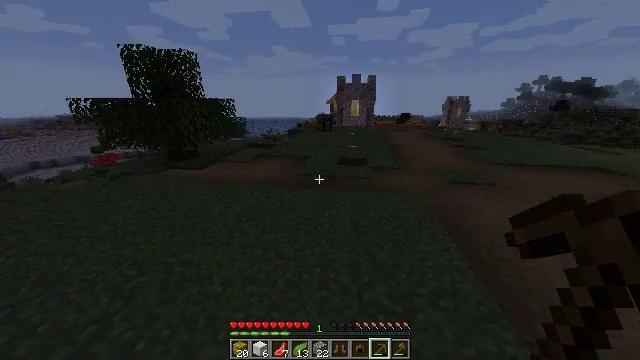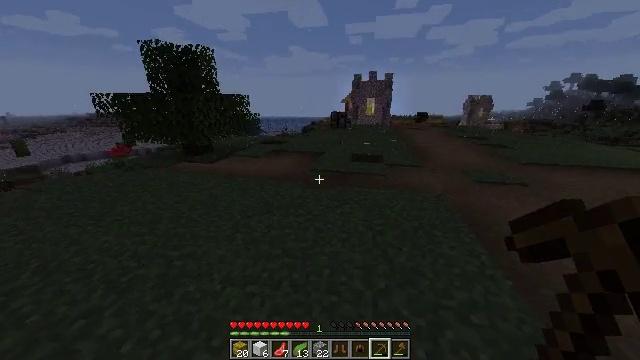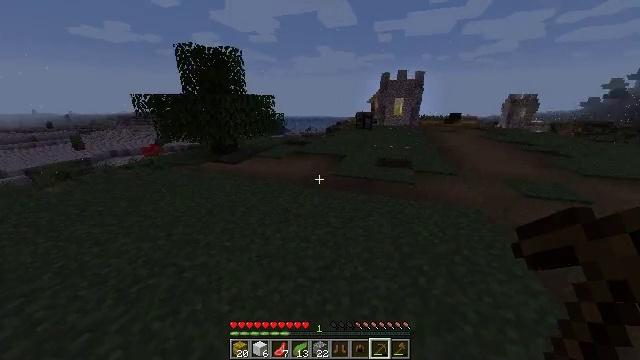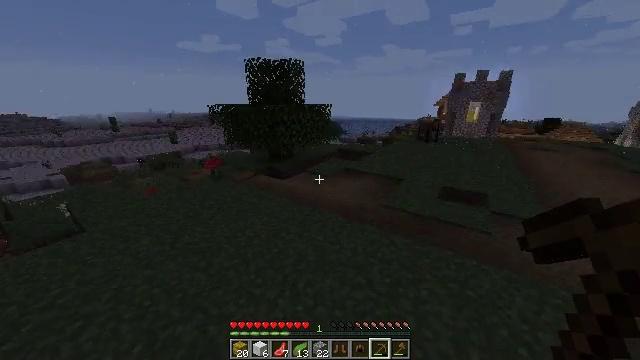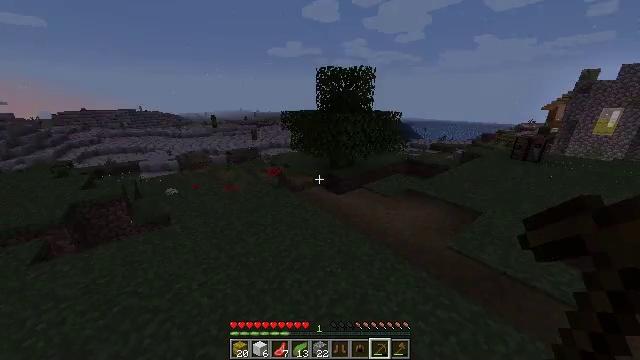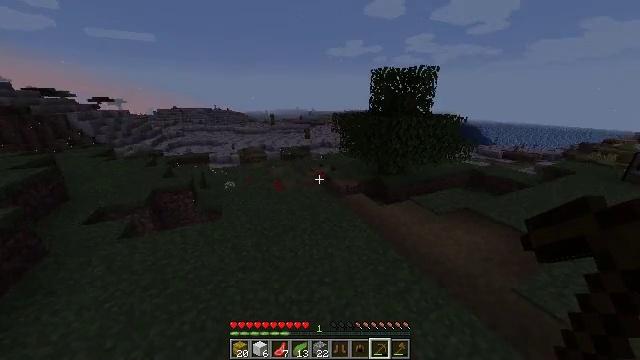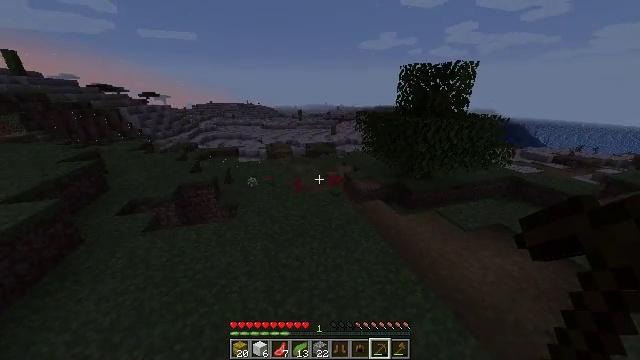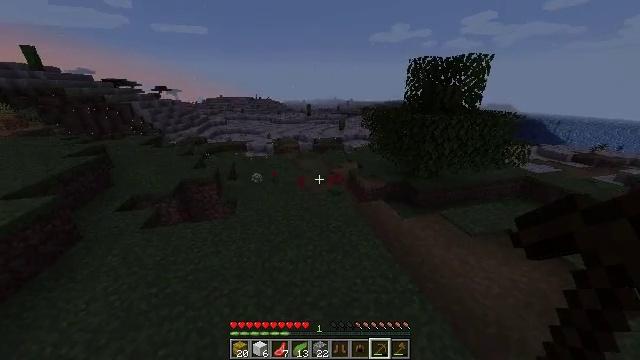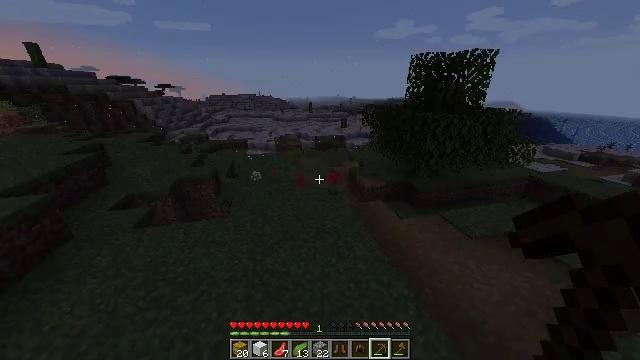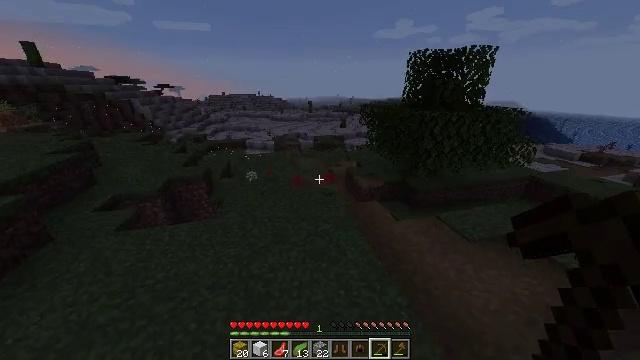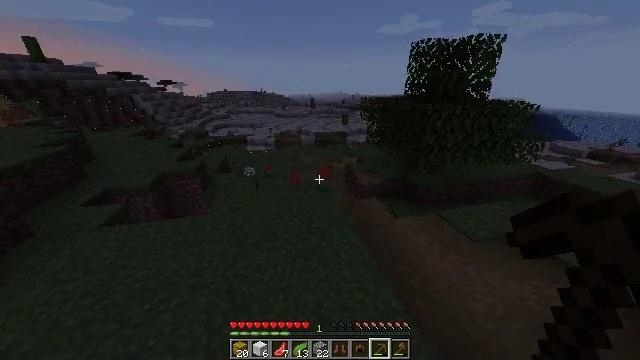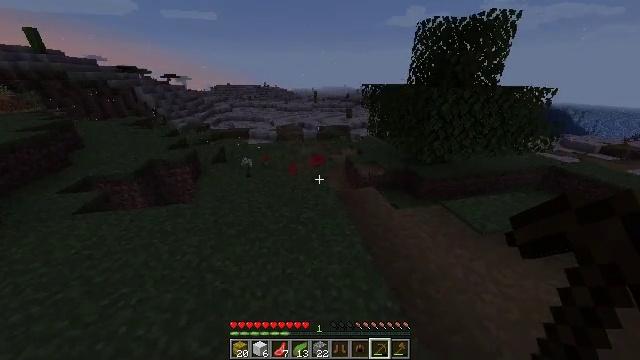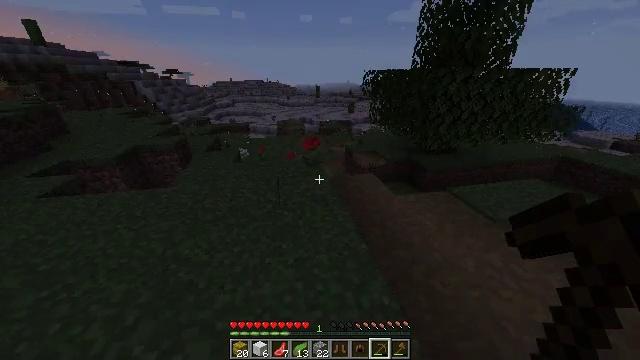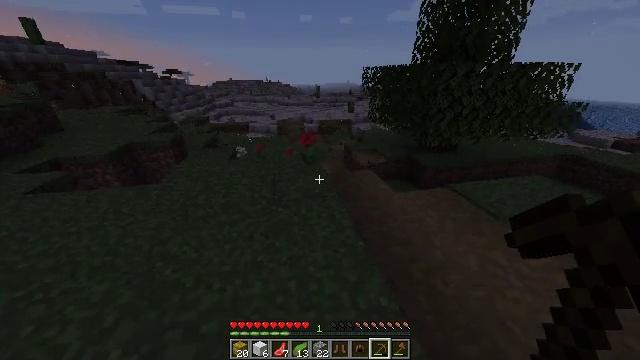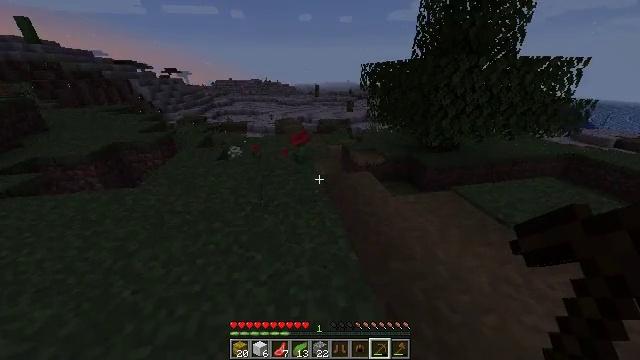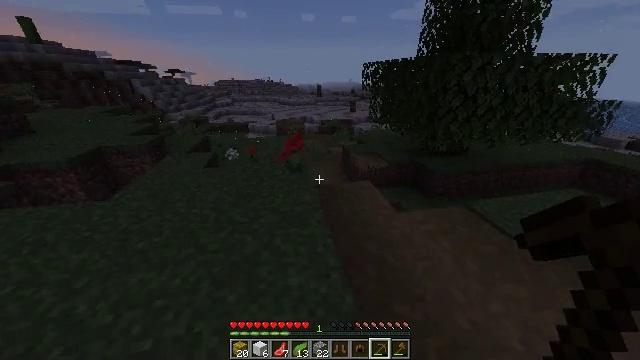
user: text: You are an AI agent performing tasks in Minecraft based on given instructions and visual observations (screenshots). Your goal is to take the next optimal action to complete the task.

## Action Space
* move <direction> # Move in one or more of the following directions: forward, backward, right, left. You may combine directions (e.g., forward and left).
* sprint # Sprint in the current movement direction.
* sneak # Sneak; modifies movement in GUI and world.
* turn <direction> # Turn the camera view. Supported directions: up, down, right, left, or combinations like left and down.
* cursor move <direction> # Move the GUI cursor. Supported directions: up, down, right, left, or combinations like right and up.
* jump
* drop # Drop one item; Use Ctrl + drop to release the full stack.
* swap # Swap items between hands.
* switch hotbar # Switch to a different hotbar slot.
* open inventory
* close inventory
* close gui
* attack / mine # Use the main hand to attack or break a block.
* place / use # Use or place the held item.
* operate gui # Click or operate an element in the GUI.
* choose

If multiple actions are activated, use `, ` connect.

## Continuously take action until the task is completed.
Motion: motion action
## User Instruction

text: Gather poppy from the ground.
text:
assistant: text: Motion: move forward, sprint, turn left, jump
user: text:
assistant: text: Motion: move forward, sprint, turn left, jump
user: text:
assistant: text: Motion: move forward, sprint, turn left, jump
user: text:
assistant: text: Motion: move forward, sprint, turn left, jump
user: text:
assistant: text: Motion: move forward, turn left, jump
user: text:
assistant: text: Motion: move forward, turn left and down, jump
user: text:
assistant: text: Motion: move forward, turn left and down
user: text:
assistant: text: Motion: move forward
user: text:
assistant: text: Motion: move forward
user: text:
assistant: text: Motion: move forward
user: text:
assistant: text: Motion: move forward, turn left and down
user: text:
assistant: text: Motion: move forward
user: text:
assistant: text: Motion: move forward
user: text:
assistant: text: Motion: move forward
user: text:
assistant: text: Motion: move forward
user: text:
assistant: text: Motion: move forward, turn left
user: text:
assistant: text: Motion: move forward, turn left
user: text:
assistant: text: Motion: move forward, turn left
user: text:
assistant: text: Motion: move forward, turn left and down, attack / mine
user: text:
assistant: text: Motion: move forward, turn left and down, attack / mine
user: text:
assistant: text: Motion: move forward, turn left and down, attack / mine
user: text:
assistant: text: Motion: move forward, turn left and down
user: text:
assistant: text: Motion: move forward, turn left and down
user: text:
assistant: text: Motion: no_op